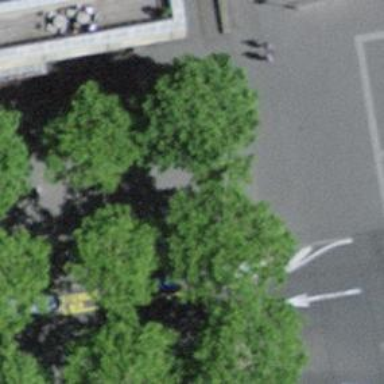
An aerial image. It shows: Beautiful avenue lined with broadleaved trees.